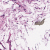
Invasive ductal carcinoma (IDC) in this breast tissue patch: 0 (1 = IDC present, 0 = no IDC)